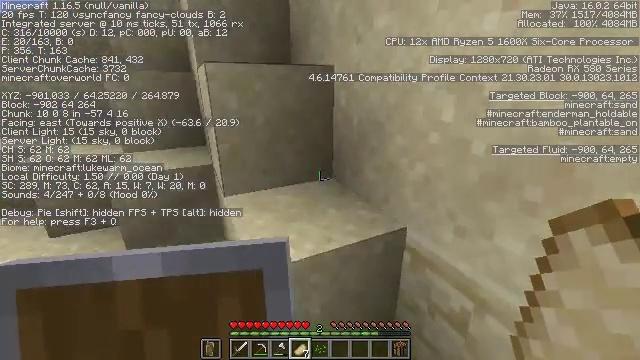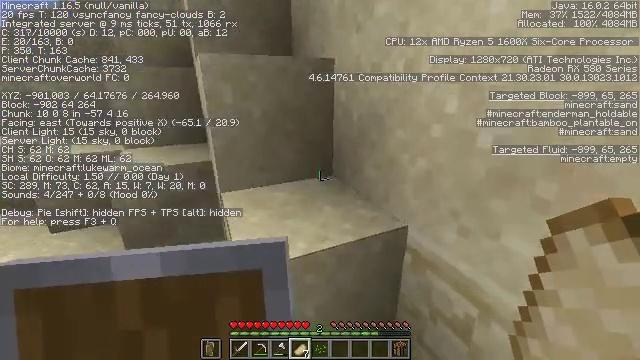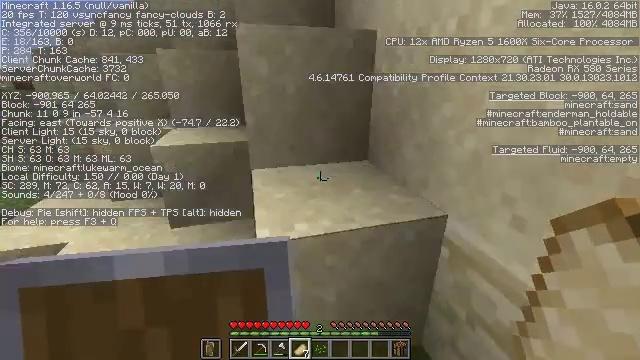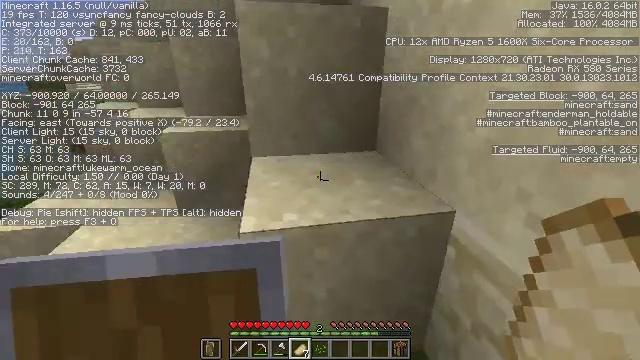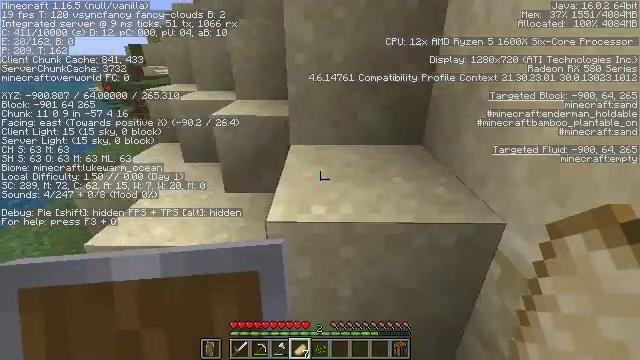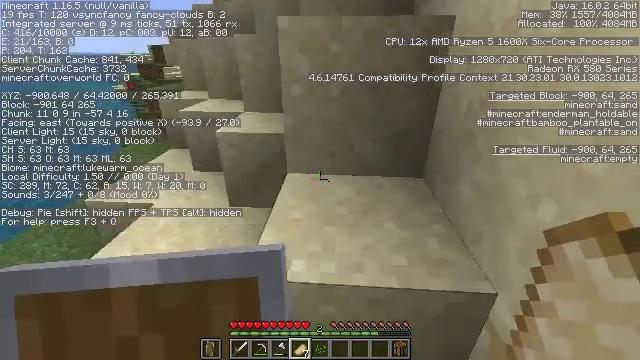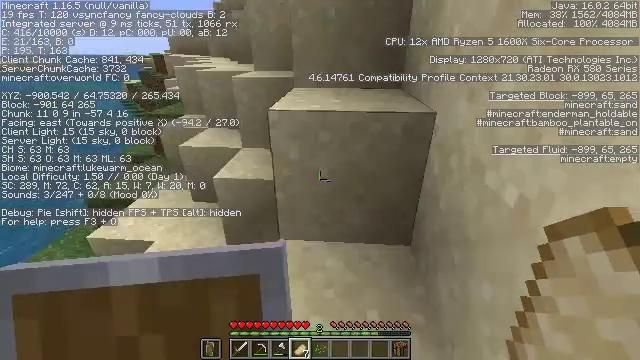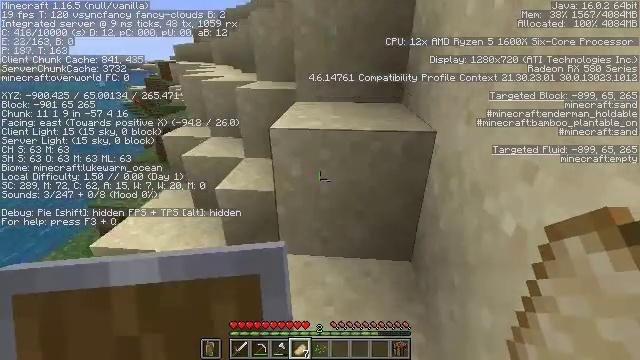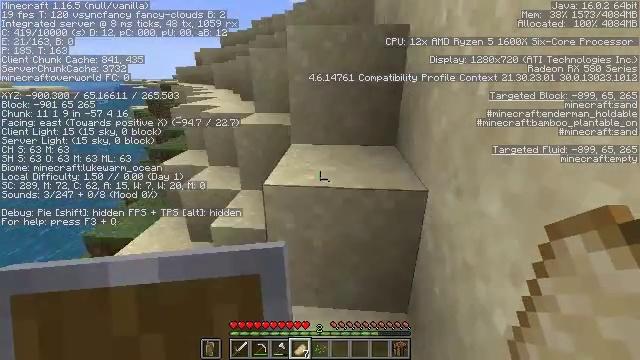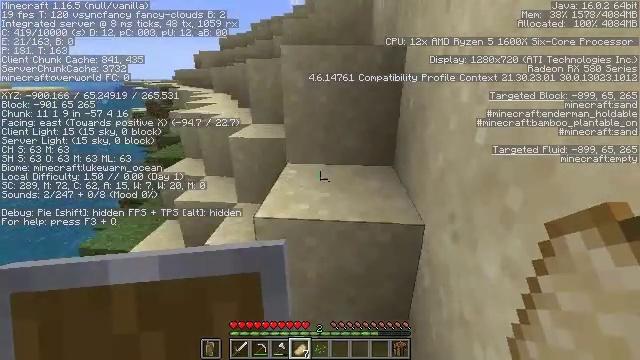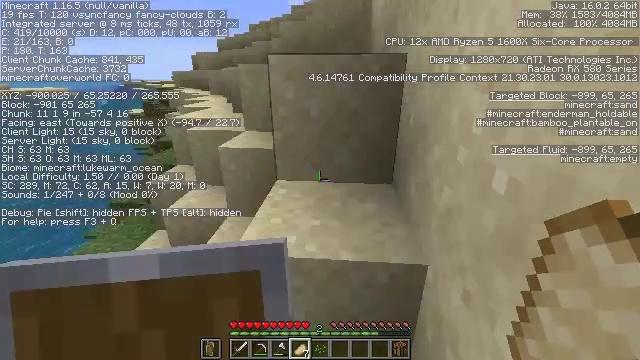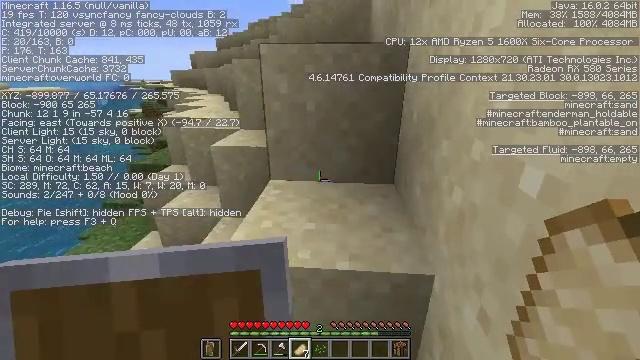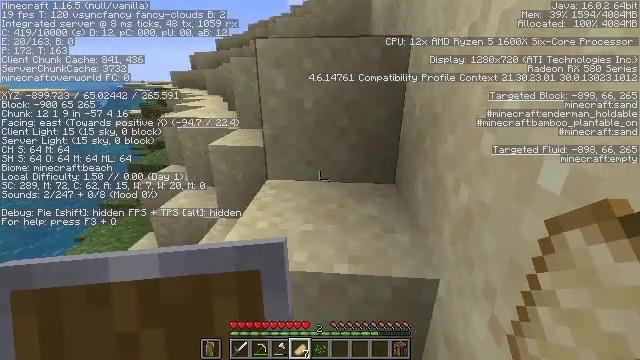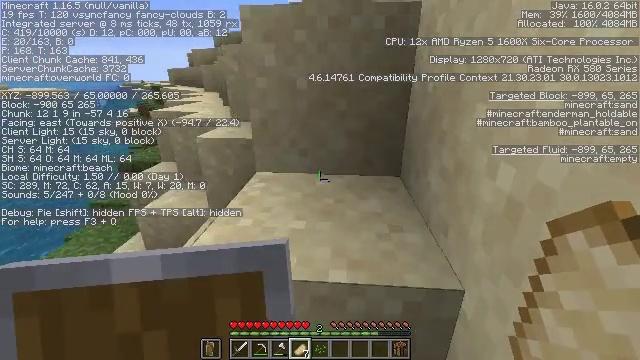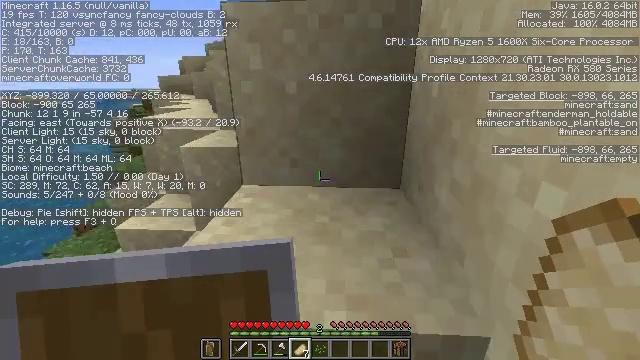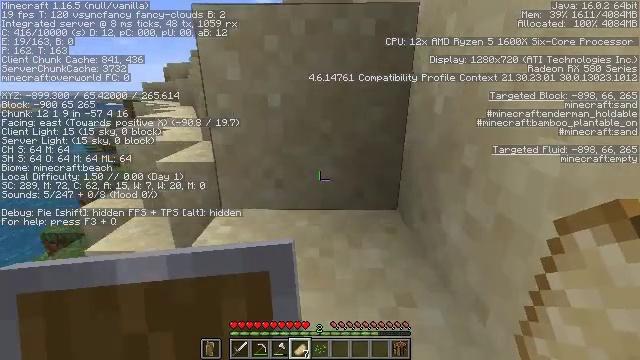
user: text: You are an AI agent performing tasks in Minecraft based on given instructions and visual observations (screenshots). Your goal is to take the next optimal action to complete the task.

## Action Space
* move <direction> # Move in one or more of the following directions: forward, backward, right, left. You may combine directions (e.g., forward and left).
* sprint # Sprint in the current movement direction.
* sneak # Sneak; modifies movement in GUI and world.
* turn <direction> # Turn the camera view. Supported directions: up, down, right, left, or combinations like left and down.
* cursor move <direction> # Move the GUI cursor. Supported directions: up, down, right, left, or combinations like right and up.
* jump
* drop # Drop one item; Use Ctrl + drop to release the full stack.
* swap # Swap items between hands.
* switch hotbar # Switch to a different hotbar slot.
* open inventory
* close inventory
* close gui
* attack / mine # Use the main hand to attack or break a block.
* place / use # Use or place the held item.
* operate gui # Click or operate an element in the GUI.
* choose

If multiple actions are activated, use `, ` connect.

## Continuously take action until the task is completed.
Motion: motion action
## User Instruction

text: Collect books by breaking the bookshelf.
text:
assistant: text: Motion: move forward and move right, turn left
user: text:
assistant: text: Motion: move forward and move right, turn left and down
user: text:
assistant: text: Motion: move forward and move right, turn left and down
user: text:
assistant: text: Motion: move forward and move right, turn left and down
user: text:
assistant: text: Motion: move forward, turn left, jump
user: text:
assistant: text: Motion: move forward, jump
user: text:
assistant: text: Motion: move forward, turn up, jump
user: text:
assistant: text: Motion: move forward, turn up, jump
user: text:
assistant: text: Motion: move forward, jump
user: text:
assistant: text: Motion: move forward
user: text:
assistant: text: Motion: move forward
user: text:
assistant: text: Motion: move forward
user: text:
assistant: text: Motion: move forward
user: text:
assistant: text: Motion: move forward, turn right and up
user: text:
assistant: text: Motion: move forward, turn right and up, jump
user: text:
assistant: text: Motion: move forward, turn right and up, jump
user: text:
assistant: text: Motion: move forward, jump
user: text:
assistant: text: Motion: move forward, jump
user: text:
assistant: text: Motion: move forward, jump
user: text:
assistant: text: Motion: move forward
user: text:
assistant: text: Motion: move forward
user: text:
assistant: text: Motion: move forward, turn right
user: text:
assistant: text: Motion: move forward, turn right
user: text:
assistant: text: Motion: move forward
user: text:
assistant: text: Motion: move forward, jump
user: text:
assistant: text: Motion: move forward, jump
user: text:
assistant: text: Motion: move forward, jump
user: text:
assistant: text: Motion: move forward, jump
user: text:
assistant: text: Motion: move forward, turn right and down, jump
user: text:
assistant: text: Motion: move forward, turn right